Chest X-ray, PA view. Patient: 15 years old, sex F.
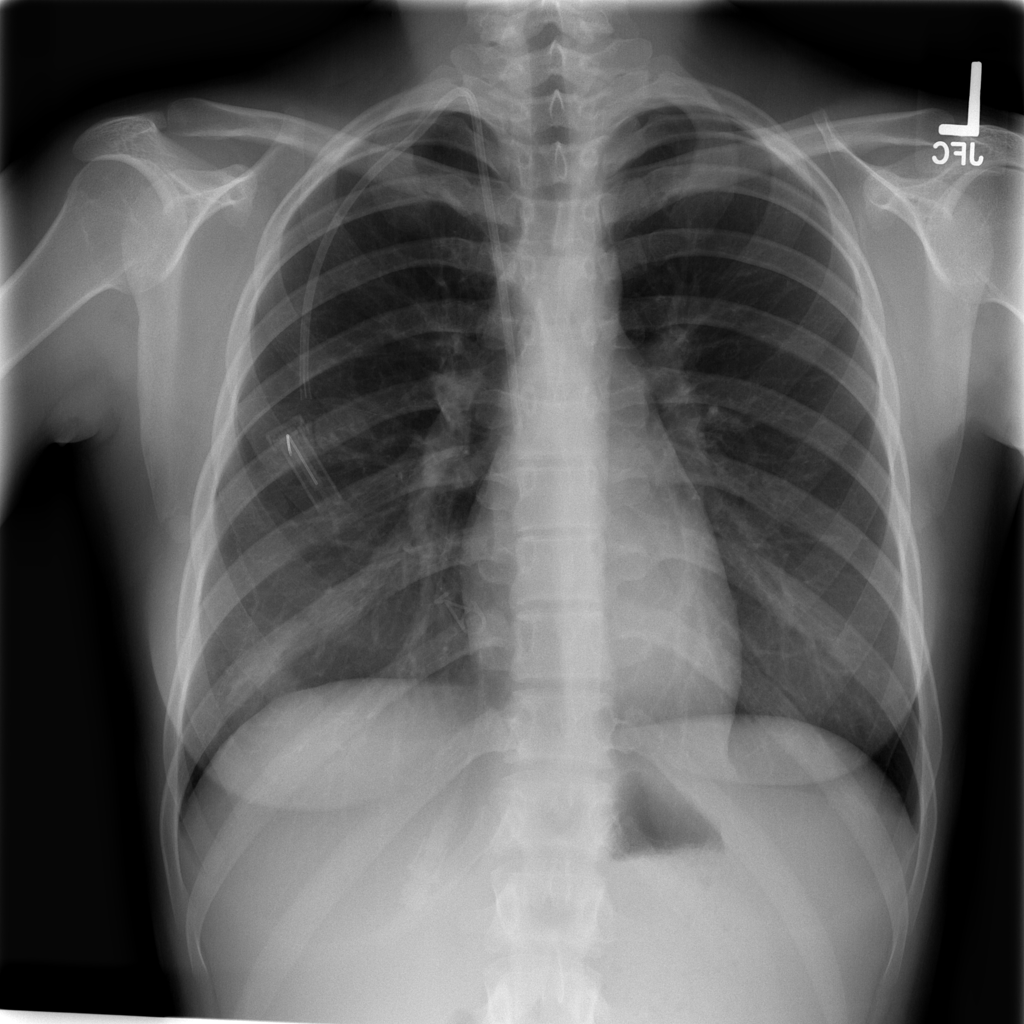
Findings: No Finding